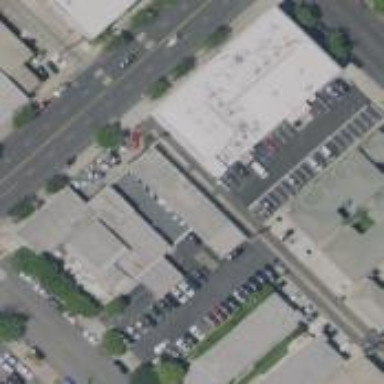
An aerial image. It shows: Retail area.